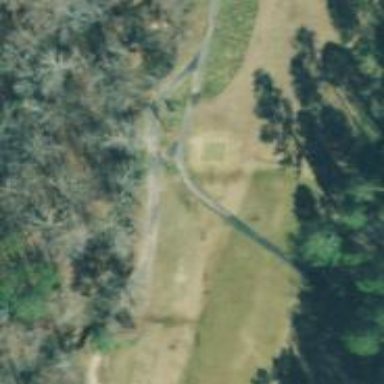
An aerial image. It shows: Area of rough grass used for golf.